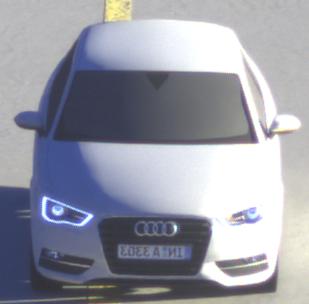
Make: Audi
Model: A3 1.2 TFSI
Detailed model: A3 (8V)
Model produced from: 2013/02
Model produced until: 2014/05
Doors: 3
Color: white
Road condition: dry road
Daytime: sunrise or sunset
Contrast: high contrast